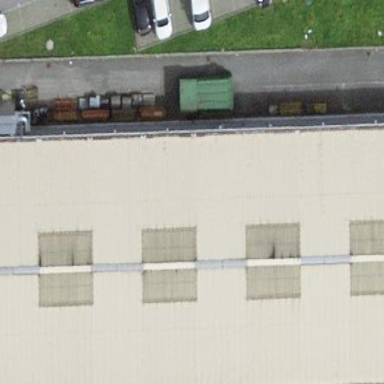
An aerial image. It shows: Small solar photovoltaic panel installation on roof. The generator consists of 64 solar modules producing electricity.